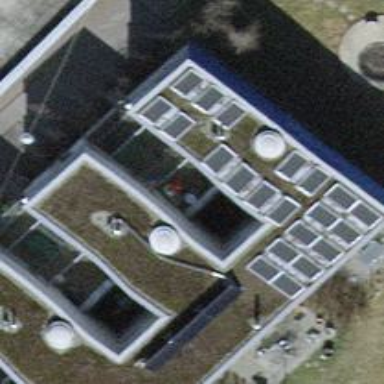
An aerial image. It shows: Building with flat roof.